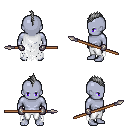
a pixel art fantasy rpg character, male body template, dark elf, purple skin, white tattered cape, white pants, gray mohawk hairstyle, metal gloves, spear, four views (front, back, left, right), 2x2 character sprite sheet, small pixel art, hard edges, no anti-aliasing